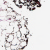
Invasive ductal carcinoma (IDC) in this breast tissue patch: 0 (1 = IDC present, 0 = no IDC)